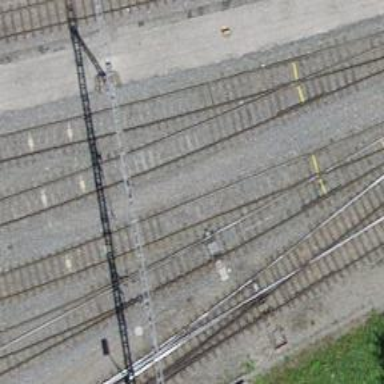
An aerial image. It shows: Railway track with electrified contact lines. This is siding track.